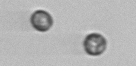
Label: Thalassiosira_sp_aff_mala